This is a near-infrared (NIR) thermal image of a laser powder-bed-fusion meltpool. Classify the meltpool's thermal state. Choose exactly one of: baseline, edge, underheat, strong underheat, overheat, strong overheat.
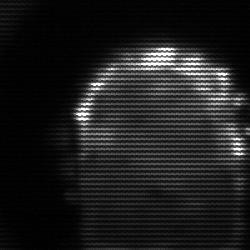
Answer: baseline